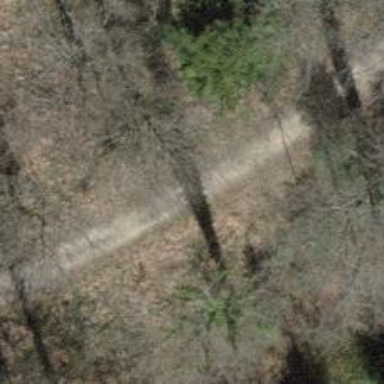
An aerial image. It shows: Compacted path road.